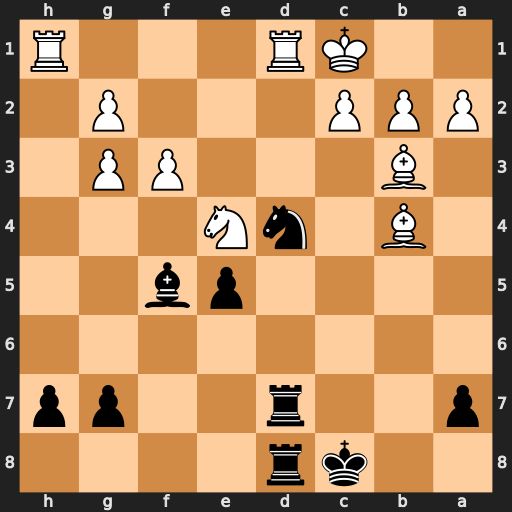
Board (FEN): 2kr4/p2r2pp/8/4pb2/1B1nN3/1B3PP1/PPP3P1/2KR3R
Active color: b
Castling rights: -
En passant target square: -
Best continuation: Ne2+ Kb1 Rxd1+ Rxd1 Rxd1#